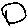
Label: circle